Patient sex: M
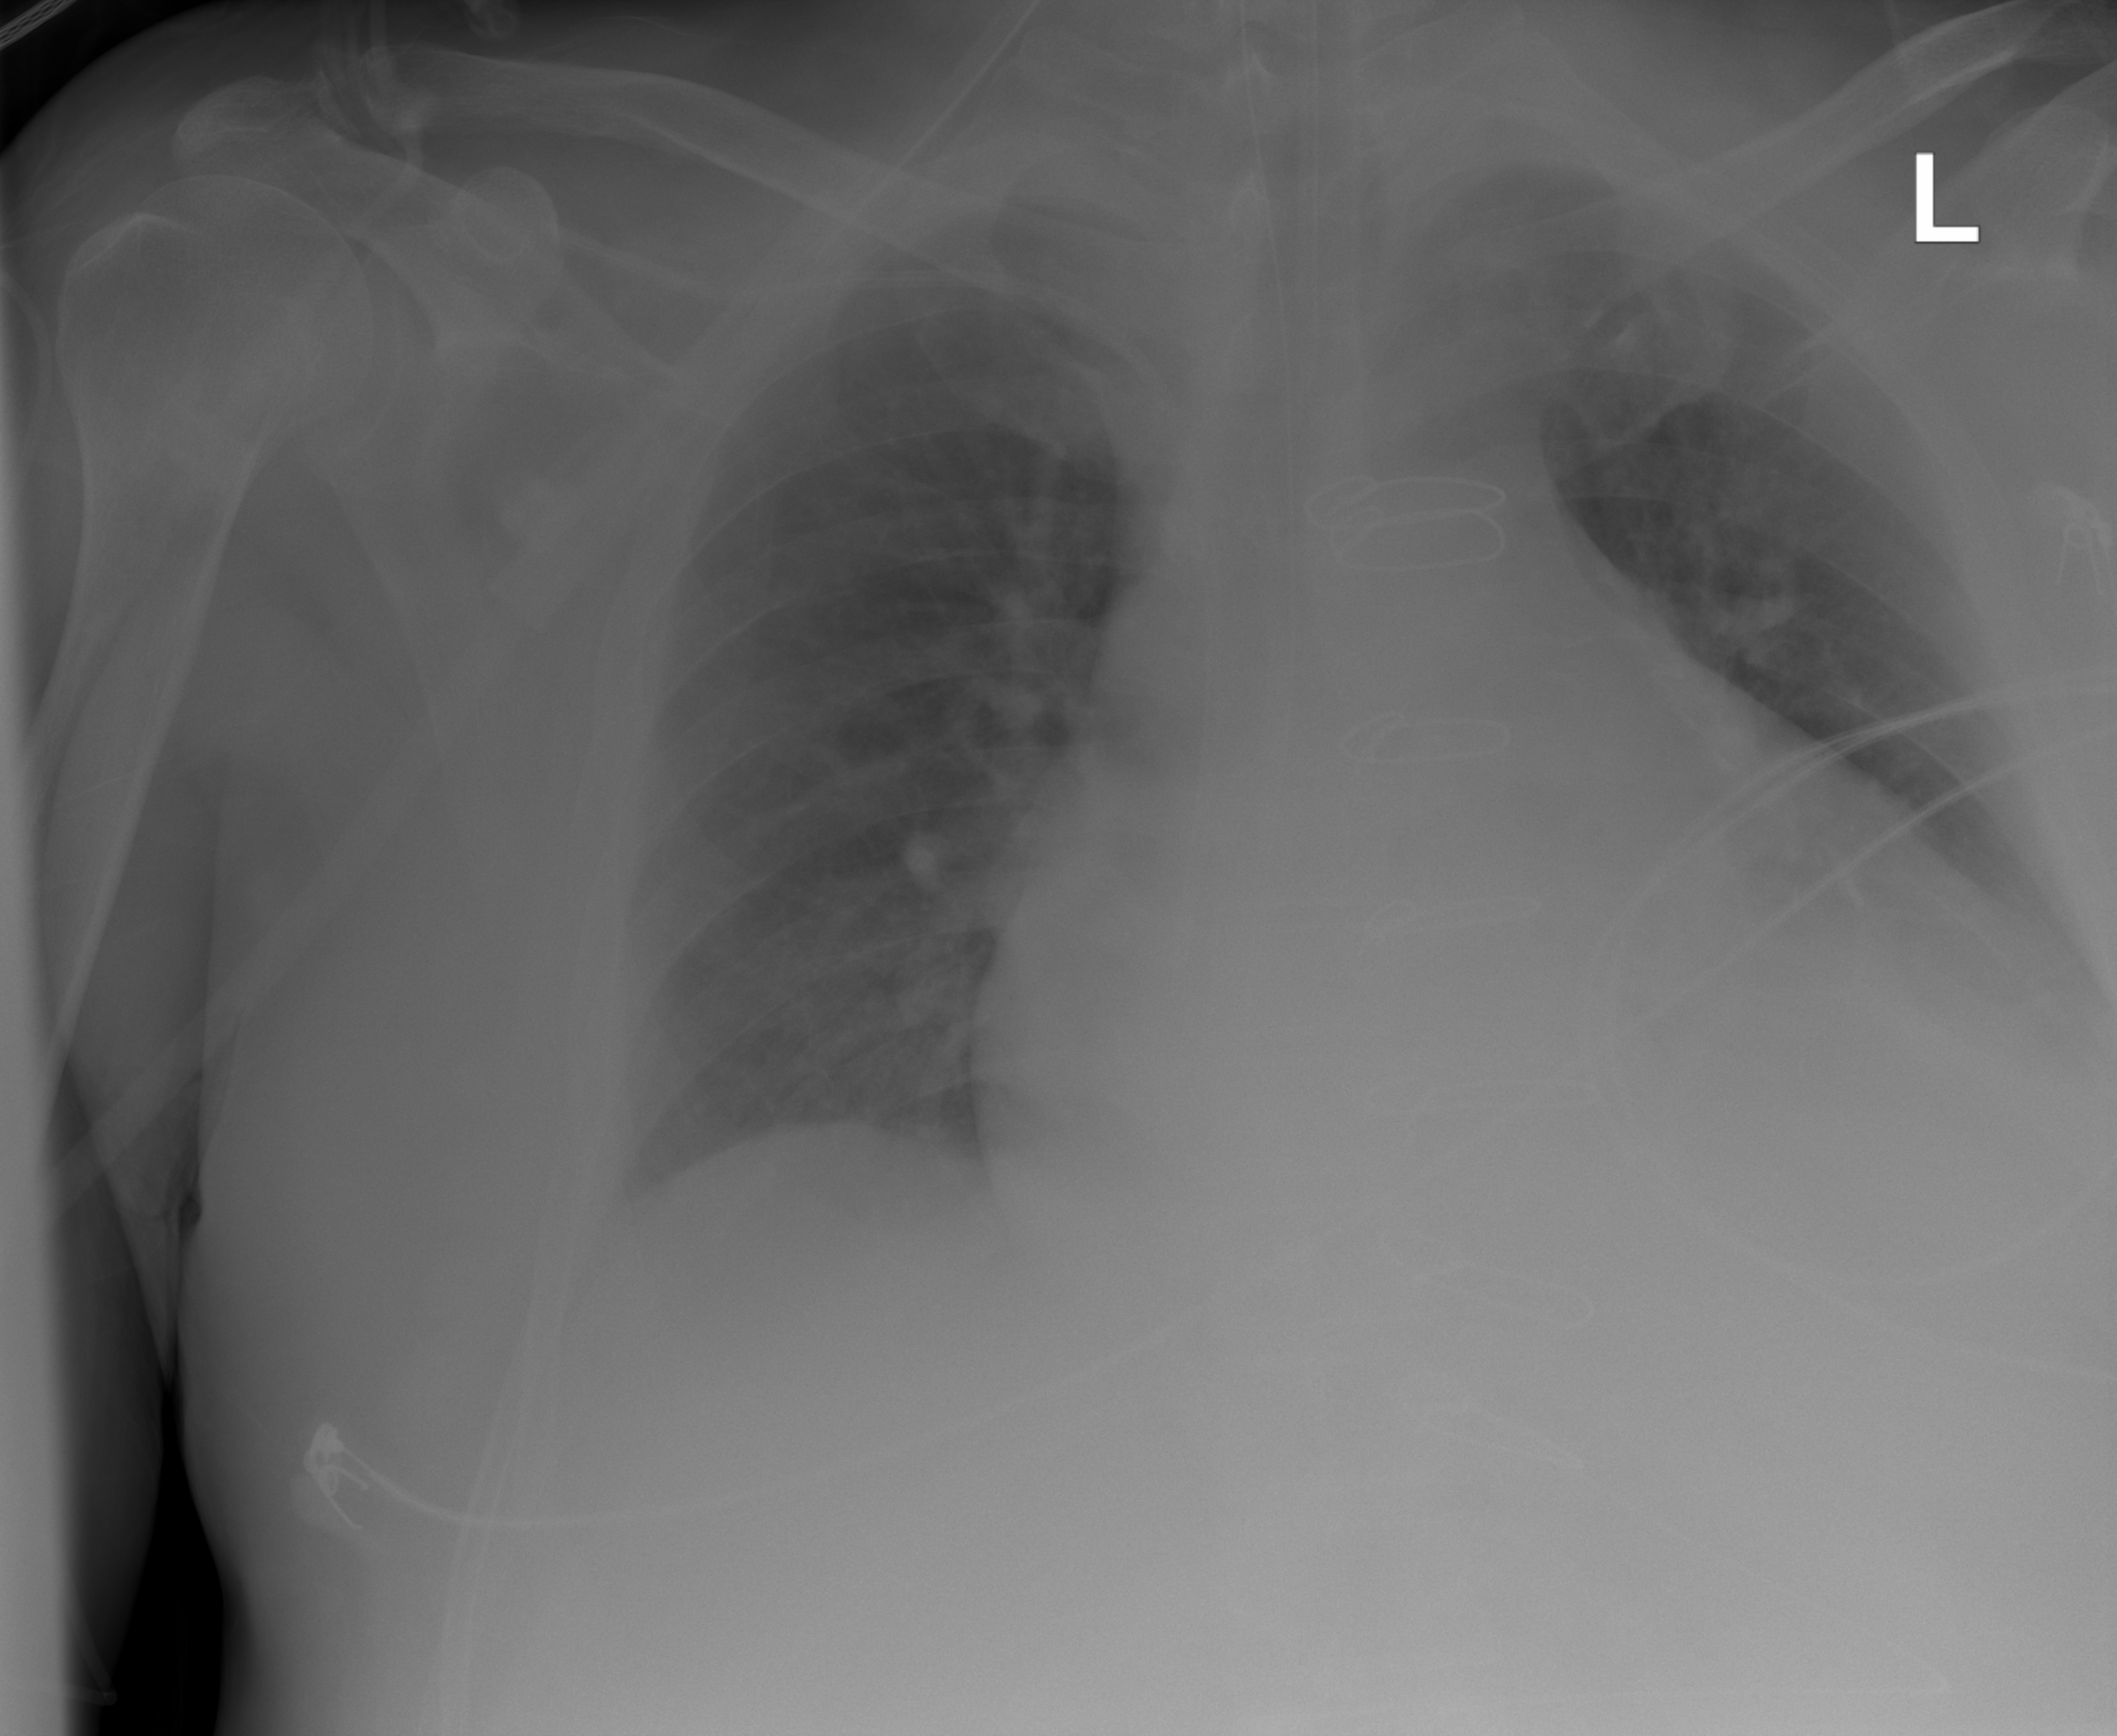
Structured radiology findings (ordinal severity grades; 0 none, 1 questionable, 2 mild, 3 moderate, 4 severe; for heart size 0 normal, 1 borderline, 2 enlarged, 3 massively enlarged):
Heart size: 3
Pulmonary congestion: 2
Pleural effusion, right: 0
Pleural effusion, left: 0
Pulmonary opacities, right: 0
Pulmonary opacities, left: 0
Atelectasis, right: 0
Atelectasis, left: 0